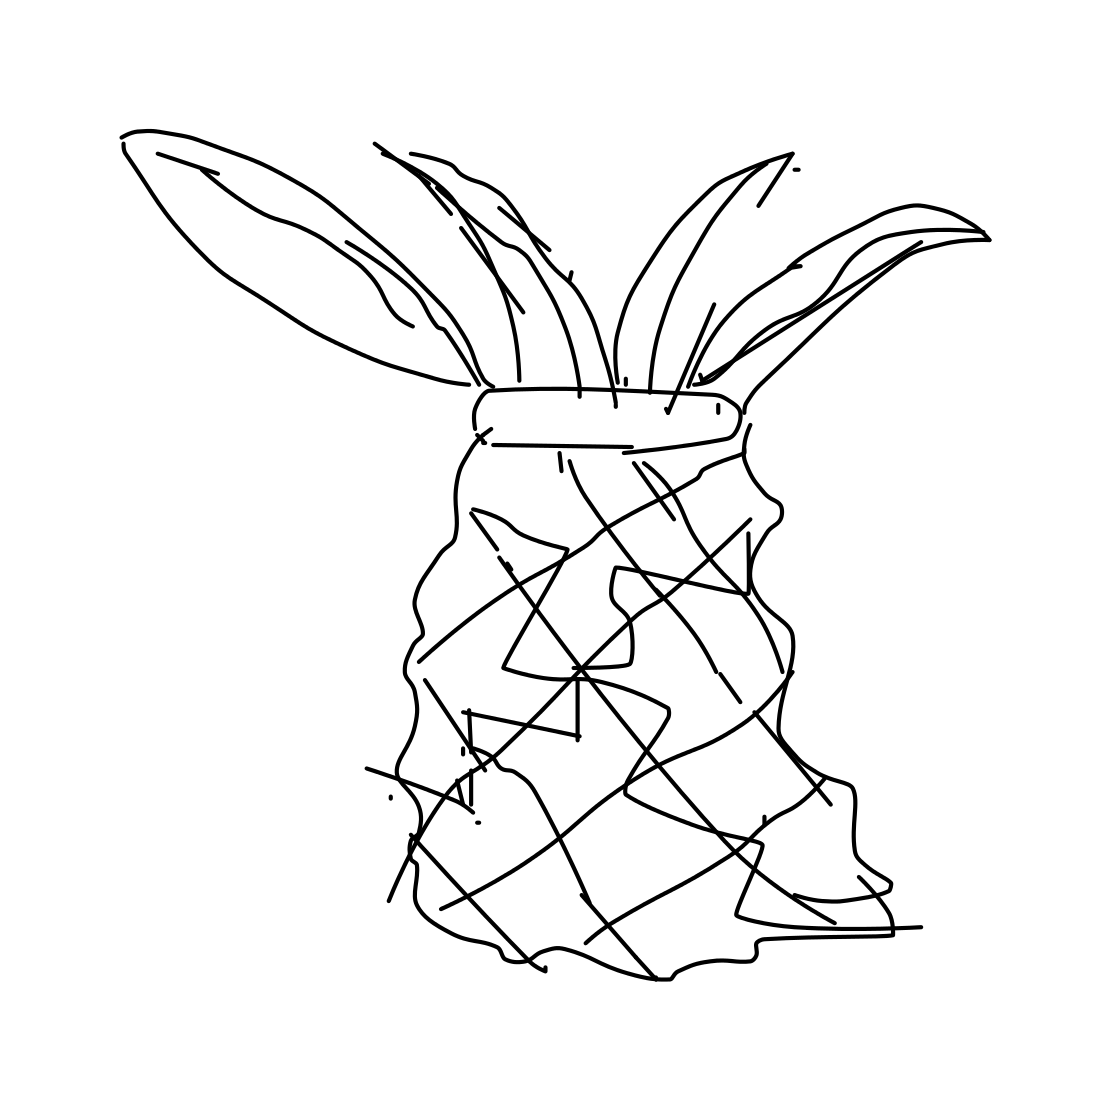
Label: pineapple